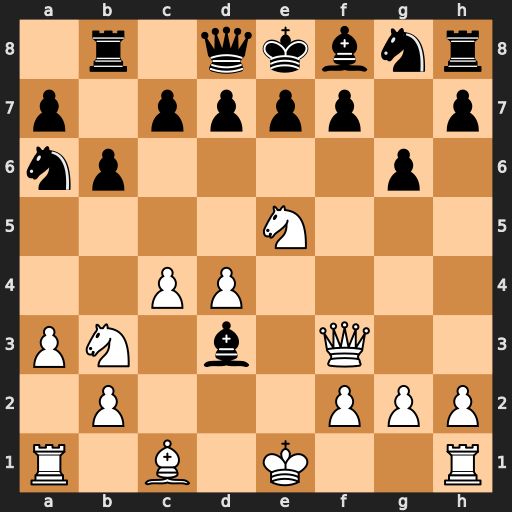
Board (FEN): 1r1qkbnr/p1pppp1p/np4p1/4N3/2PP4/PN1b1Q2/1P3PPP/R1B1K2R
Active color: w
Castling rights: KQk
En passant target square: -
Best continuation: Qxf7#